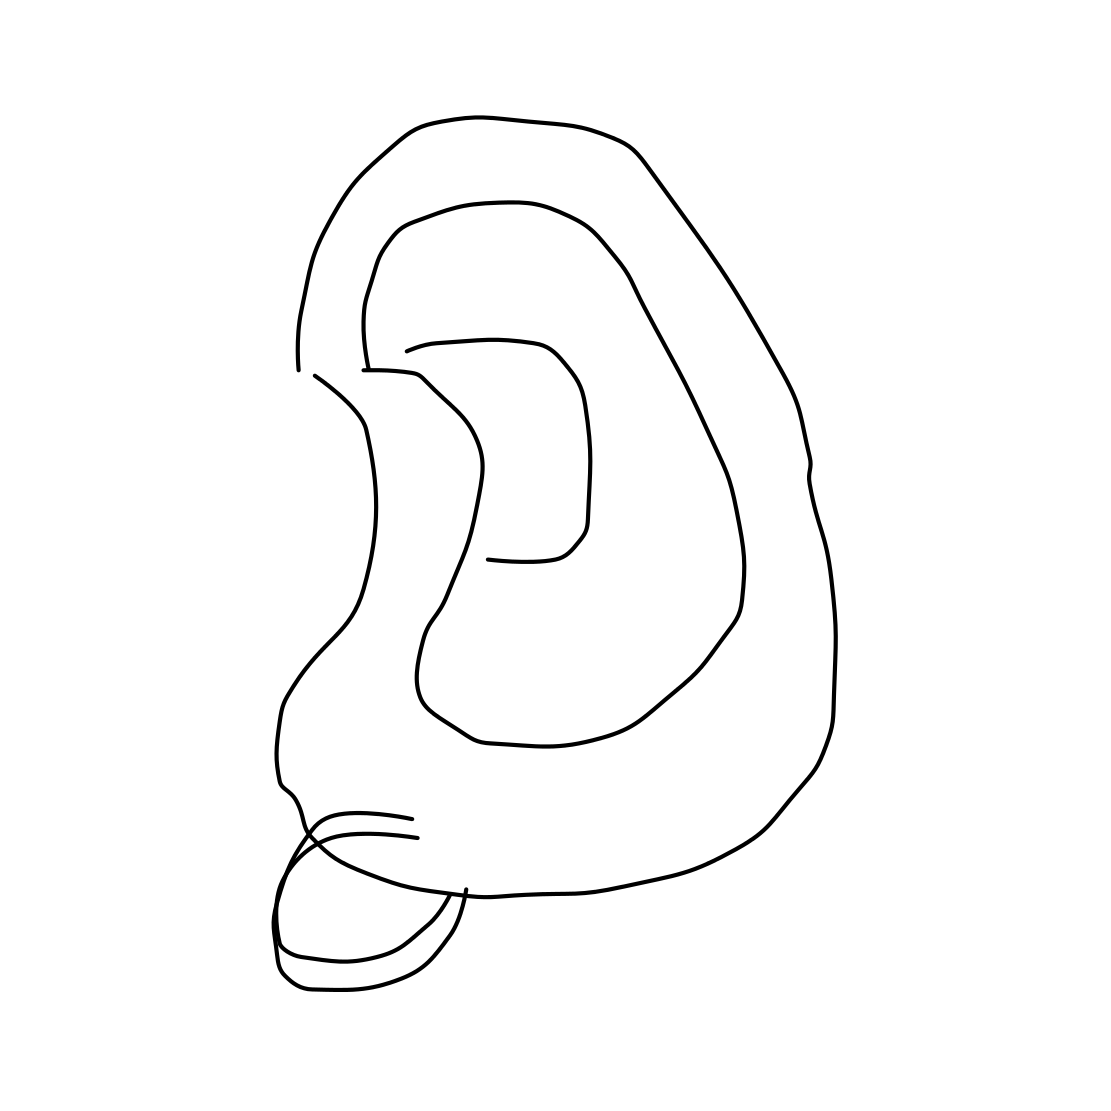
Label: ear